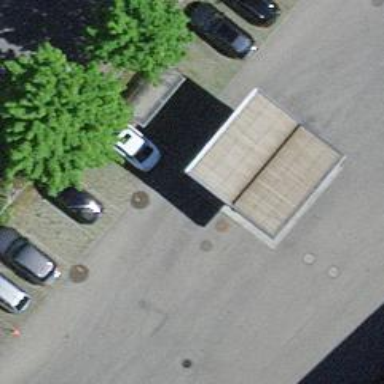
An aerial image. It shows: View of roof of building.